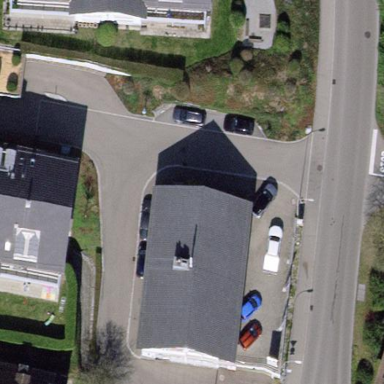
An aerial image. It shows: Commercial building housing car repair shop.